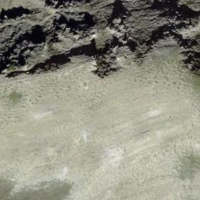
EUNIS habitat code: 48
Species observed at this site:
Oxytropis campestris
Bombus mesomelas